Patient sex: F
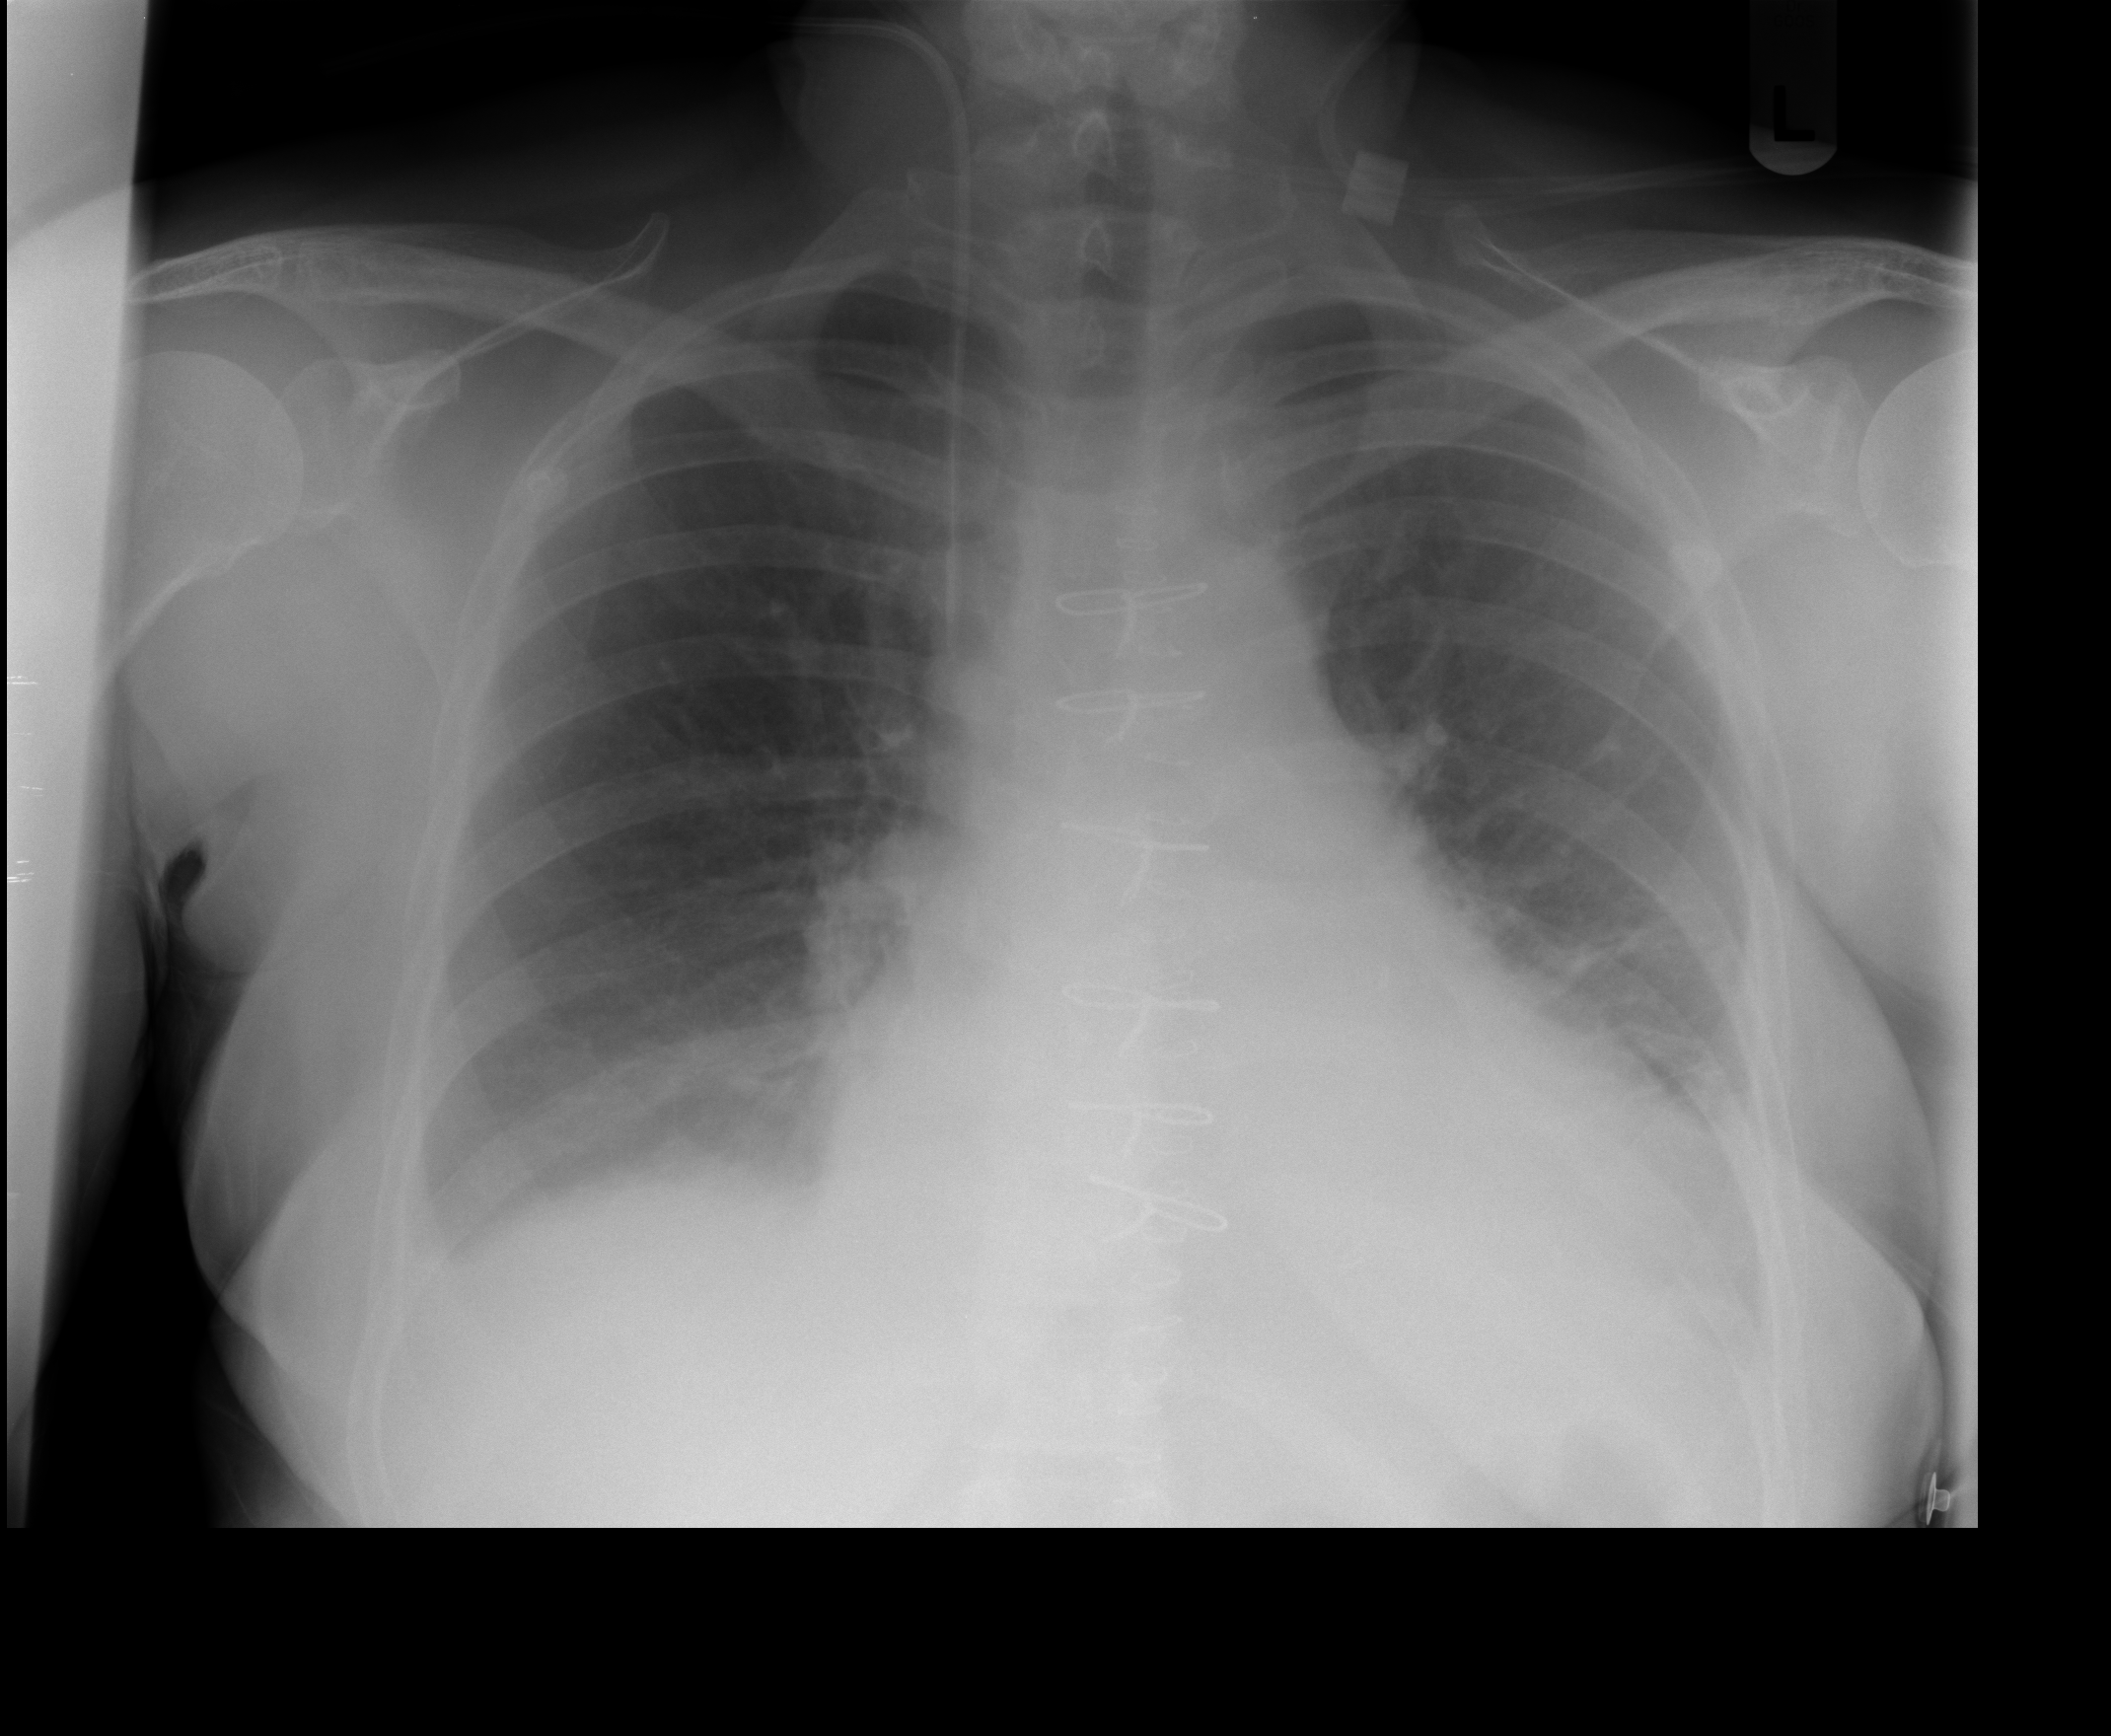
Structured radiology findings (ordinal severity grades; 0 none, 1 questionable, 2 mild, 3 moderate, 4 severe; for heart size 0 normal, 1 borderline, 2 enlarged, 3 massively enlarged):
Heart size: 2
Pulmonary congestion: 1
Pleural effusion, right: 2
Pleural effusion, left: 1
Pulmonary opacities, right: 0
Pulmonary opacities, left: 0
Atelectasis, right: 2
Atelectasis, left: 1